一年级 · 逻辑题
（ ）是靠右走的。
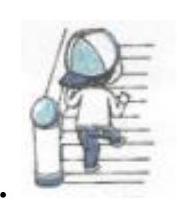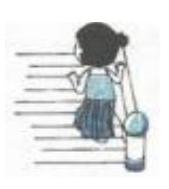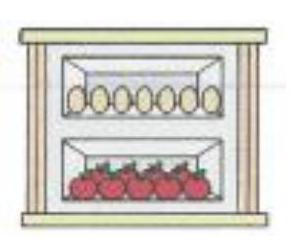
A.

B.

C.

答案: B